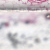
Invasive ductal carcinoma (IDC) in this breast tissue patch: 0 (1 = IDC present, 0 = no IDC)